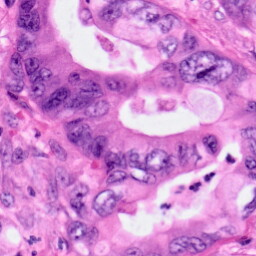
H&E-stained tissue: Pancreatic